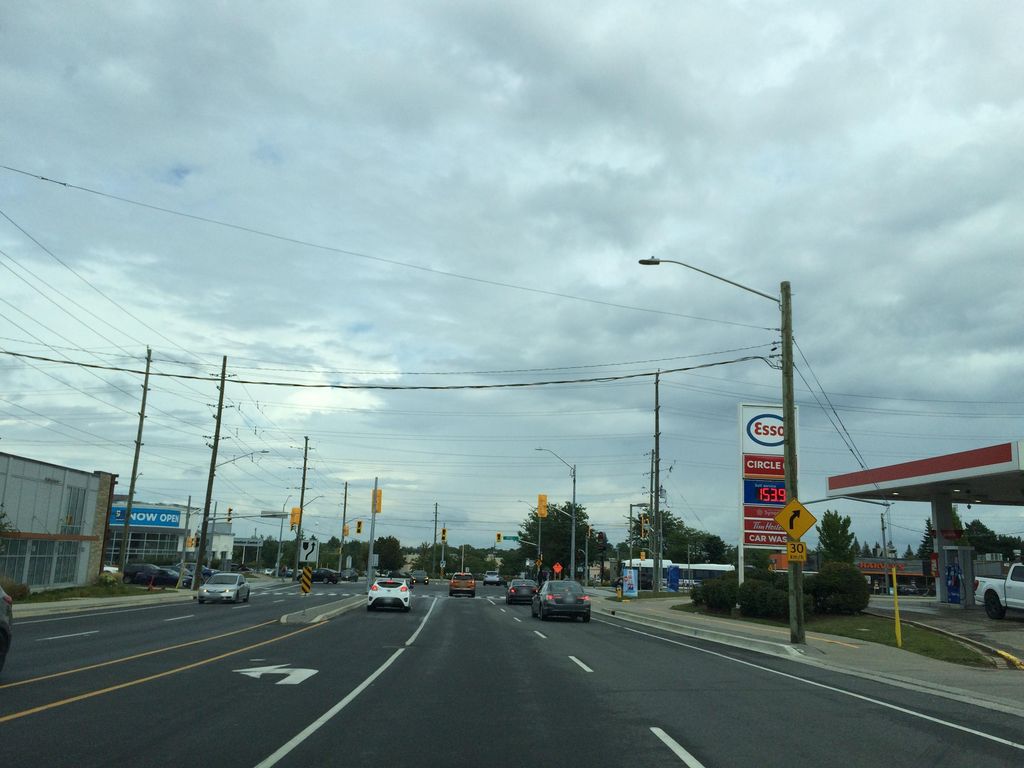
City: kitchener-waterloo